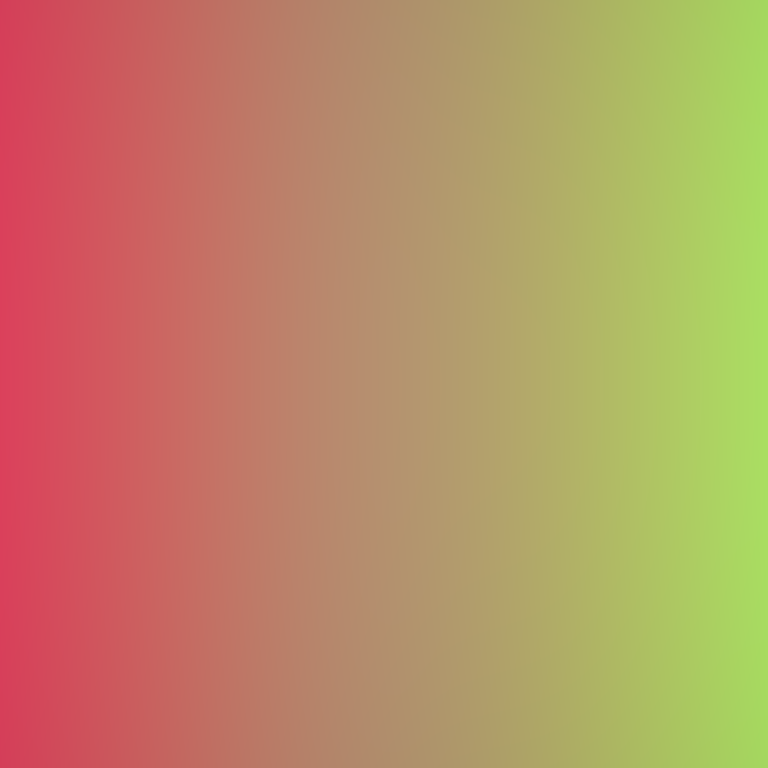
Abstract light effect, smooth gradient from warm red to soft green, calm atmosphere, diffuse light, no room, no furniture, no objects.